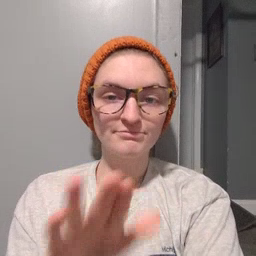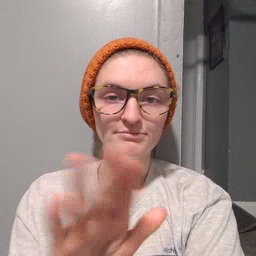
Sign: into